Question: I have this simplified code:
'''
import numpy, pylab, random
data = [ random.gauss(1, 0.2) for x in range(1000) ]
fig = pylab.figure()
weights = numpy.ones_like(data)/float(len(data))
n, bins, patches =pylab.hist(data, bins=20, histtype='stepfilled',
weights=weights)
pylab.xlim(min(bins), max(bins))
pylab.ylim(0, 1)
p, = pylab.plot(bins)
pylab.savefig("test.png")
'''
And the plot looks like this:

What is that green line? How can I remove it?
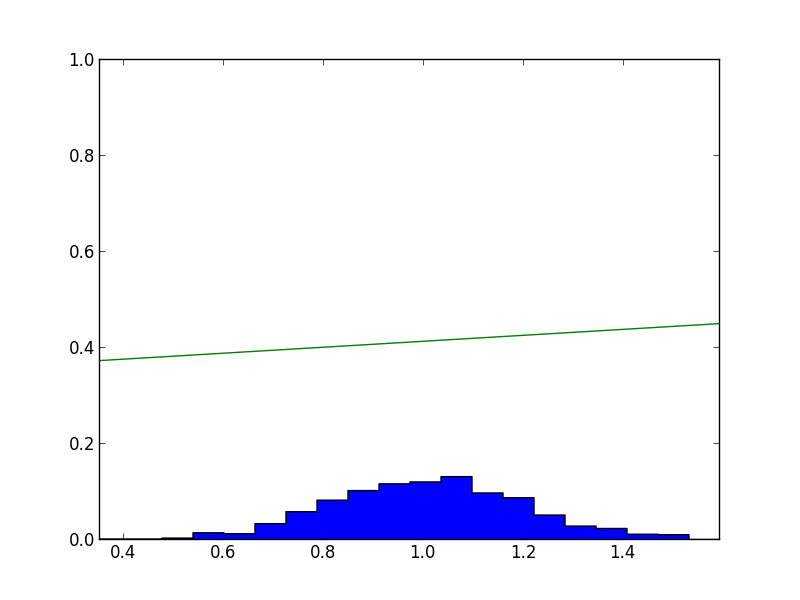
Answer: That's because you are plotting the bins points of x-axis on the y-axis (that's the green line), you don't need the 'plot()':
'''
import numpy, pylab, random
data = [ random.gauss(1, 0.2) for x in range(1000) ]
fig = pylab.figure()
weights = numpy.ones_like(data)/float(len(data))
n, bins, patches =pylab.hist(data, bins=20, histtype='bar',
weights=weights)
pylab.xlim(min(bins), max(bins))
pylab.ylim(0, 1)
pylab.show()
'''